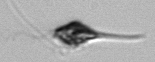
Label: Euglena